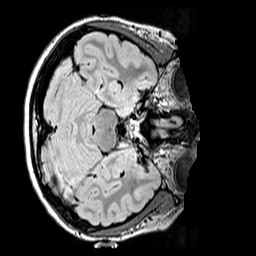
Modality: FLAIR
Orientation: axial
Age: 13
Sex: female
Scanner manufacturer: siemens
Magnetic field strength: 3 T
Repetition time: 5 s
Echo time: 0.388 s